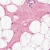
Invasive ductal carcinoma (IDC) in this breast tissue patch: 0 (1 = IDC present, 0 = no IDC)